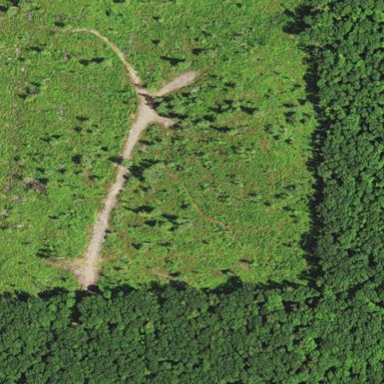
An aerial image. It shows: Forest area.